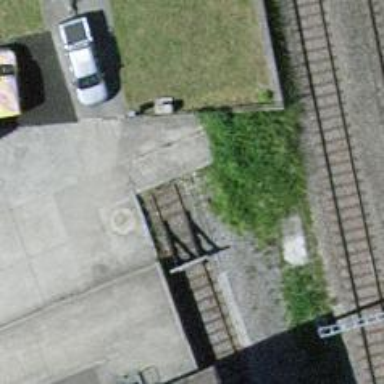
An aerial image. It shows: Railway buffer stop.